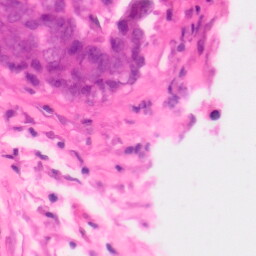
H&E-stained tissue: Colon